Question: For some reason, I cannot run any commands once I load psscor4. I have downloaded x64 of psscor4 from MS website and put it in same folder where windbg is. Before loading psscor4, I can run sos commands fine without any problem.
'''
0:003> .loadby sos clr
0:003> lmvm clr
start end module name
00007ffa'35630000 00007ffa'35fc8000 clr (deferred)
Image path: C:\Windows\Microsoft.NET\Framework644.0.30319\clr.dll
Image name: clr.dll
Timestamp: Wed Nov 27 19:25:30 2013 (52968D7A)
CheckSum: 00996ED8
ImageSize: <PHONE>
File version: 4.0.30319.34011
Product version: 4.0.30319.34011
File flags: 8 (Mask 3F) Private
File OS: 4 Unknown Win32
File type: 2.0 Dll
File date: <PHONE>.<PHONE>
Translations: 0409.04b0
CompanyName: Microsoft Corporation
ProductName: Microsoft®️ .NET Framework
InternalName: clr.dll
OriginalFilename: clr.dll
ProductVersion: 4.0.30319.34011
FileVersion: 4.0.30319.34011 built by: FX45W81RTMGDR
PrivateBuild: DDBLD109
FileDescription: Microsoft .NET Runtime Common Language Runtime - WorkStation
LegalCopyright: ©️ Microsoft Corporation. All rights reserved.
Comments: Flavor=Retail
0:003> !DumpHeap -type ConsoleApplication1.Dummy
Address MT Size
0000000002022f58 00007ff9d5ec4130 40
Statistics:
MT Count TotalSize Class Name
00007ff9d5ec4130 1 40 ConsoleApplication1.Dummy
Total 1 objects
0:003> !DumpHeap -mt 00007ff9d5ec4130
Address MT Size
0000000002022f58 00007ff9d5ec4130 40
Statistics:
MT Count TotalSize Class Name
00007ff9d5ec4130 1 40 ConsoleApplication1.Dummy
Total 1 objects
0:003> !do 0000000002022f58
Name: ConsoleApplication1.Dummy
MethodTable: 00007ff9d5ec4130
EEClass: 00007ff9d5fd23b8
Size: 40(0x28) bytes
File: c:\Projects\ConsoleApplication1\ConsoleApplication1in\Debug\ConsoleApplication1.exe
Fields:
MT Field Offset Type VT Attr Value Name
00007ffa34635740 <PHONE> 8 System.Byte[] 0 instance 0000000012029740 bytes
00007ffa34632838 <PHONE> 18 System.Int32 1 instance 0 <ID>k__BackingField
00007ffa3464d5b8 <PHONE> 10 System.Double 1 instance 0.000000 <SomeThing>k__BackingField
'''
Once I load psscor4, I cannot run any sos commands
'''
0:003> .load psscor4
0:003> !DumpHeap -type ConsoleApplication1.Dummy
The garbage collector data structures are not in a valid state for traversal.
It is either in the "plan phase," where objects are being moved around, or
we are at the initialization or shutdown of the gc heap. Commands related to
displaying, finding or traversing objects as well as gc heap segments may not
work properly. !dumpheap and !verifyheap may incorrectly complain of heap
consistency errors.
Error requesting GC Heap data
Unable to build snapshot of the garbage collector state
0:003> !DumpHeap -mt 00007ff9d5ec4130
The garbage collector data structures are not in a valid state for traversal.
It is either in the "plan phase," where objects are being moved around, or
we are at the initialization or shutdown of the gc heap. Commands related to
displaying, finding or traversing objects as well as gc heap segments may not
work properly. !dumpheap and !verifyheap may incorrectly complain of heap
consistency errors.
Error requesting GC Heap data
Unable to build snapshot of the garbage collector state
0:003> !do 0000000002022f58
<Note: this object has an invalid CLASS field>
Invalid object
'''
I can run these commands after prefixing sos. So !sos.do works fine. But problem is that I cannot run any psscor4 specific commands either. Any idea what could be wrong? I think the error that psscor4 outputting is misleading as I don't think any GC is happening when I attached windbg to this process.
Below is the configuration used for .NET 4.0. Which one of these could be used with psscor4 then?

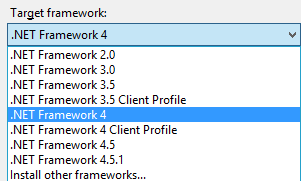
Answer: ## PSSCOR4
You have .NET 4.0.30319.34011, which actually is .NET 4.5. PSSCOR4 is from 2011-02-01 and not available for .NET 4.5 yet. It only works with .NET 4.0, so it's quite useless for your situation.
Since .NET 4.5 is an inplace update for .NET 4, setting the target framework to 4.0 does not help. It depends on the .NET version that is actually installed on the PC which runs your application.
## Multiple extensions
Some extensions may have the same commands as other extensions. You can find the available commands of PSSCOR 4 by
'''
0:000> .extmatch /e *psscor4* *
'''
As you can see from the list, PSSCOR4 is a superset of SOS and has all commands of SOS plus some more.
The naming conflict can be resolved in two ways:
1. defining the default DLL using .setdll <dllname>
2. being explicit using !<extension>.<command>
Doing an '!sos.do' you chose approach 2.